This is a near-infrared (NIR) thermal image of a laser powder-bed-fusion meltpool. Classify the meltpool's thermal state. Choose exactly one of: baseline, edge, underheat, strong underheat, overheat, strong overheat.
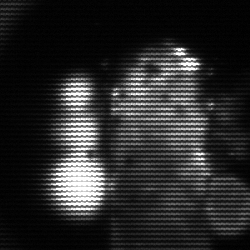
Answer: strong underheat